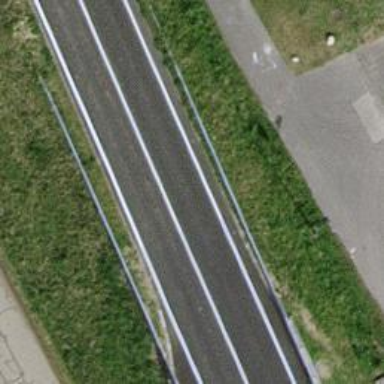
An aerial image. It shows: Tertiary road.